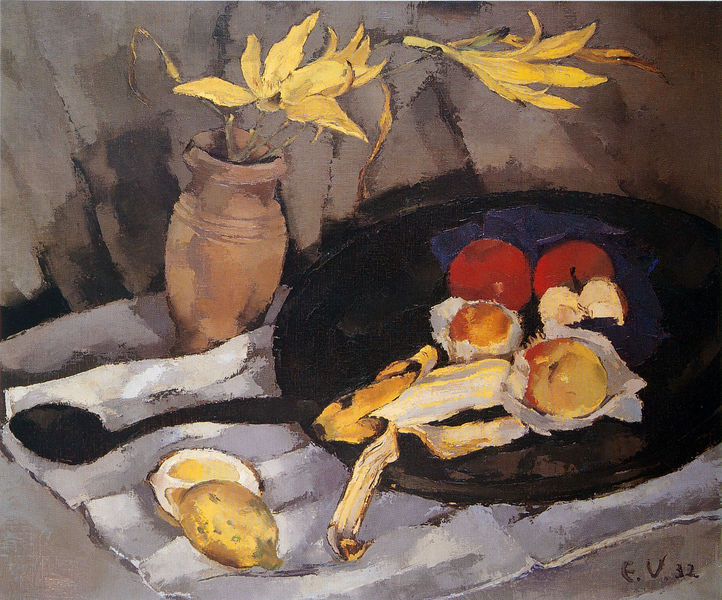
Titel: Stilleben
Künstler: Ewald Vetter
Standort: München
Institution: Privatbesitz
Schlagwörter: blätter, dunkel, schatten, gelb, grob, blume, blumen, braun, bunt, grau, hell, hintergrund, licht, schwarz, tisch, weiss, blüten, obst, rot, tuch, schale, schüssel, teller, tot, signatur, tischdecke, tischtuch, vorhang, öl, wind, zweige, decke, pflanze, früchte, stilleben, stillleben, ton, vase, apfel, tomate, äpfel, vallotton, papier, valloton, blumenvase, essen, löffel, duktus, ölfarben, blumenstrauss, blütenblätter, fett, serviette, birnen, vanitas, lilie, pinselstrich, pfirsich, tomaten, frühstück, zitrone, lilien, tempera, behälter, banane, dumpf, tonkrug, brötchen, eier, geschält, pfanne, bananenschale, banenschale, farbakzente, gepellt, graubraun, päfel, spargel, spiegelei, tonvase, zttrone